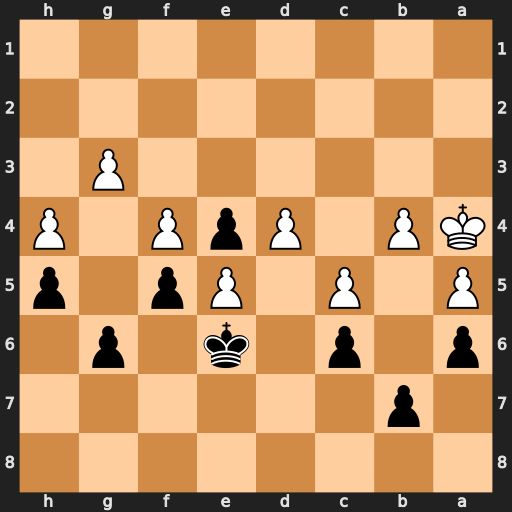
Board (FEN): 8/1p6/p1p1k1p1/P1P1Pp1p/KP1PpP1P/6P1/8/8
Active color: b
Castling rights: -
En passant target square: -
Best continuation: e3 Kb3 e2